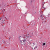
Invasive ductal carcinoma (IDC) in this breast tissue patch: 0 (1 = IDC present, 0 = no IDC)